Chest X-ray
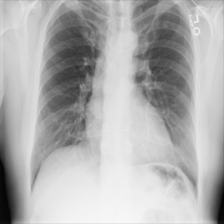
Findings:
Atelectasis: negative
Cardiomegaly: negative
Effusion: negative
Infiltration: negative
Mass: negative
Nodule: negative
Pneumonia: negative
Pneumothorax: negative
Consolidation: negative
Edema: negative
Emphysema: negative
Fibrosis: negative
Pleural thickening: negative
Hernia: negative